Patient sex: M
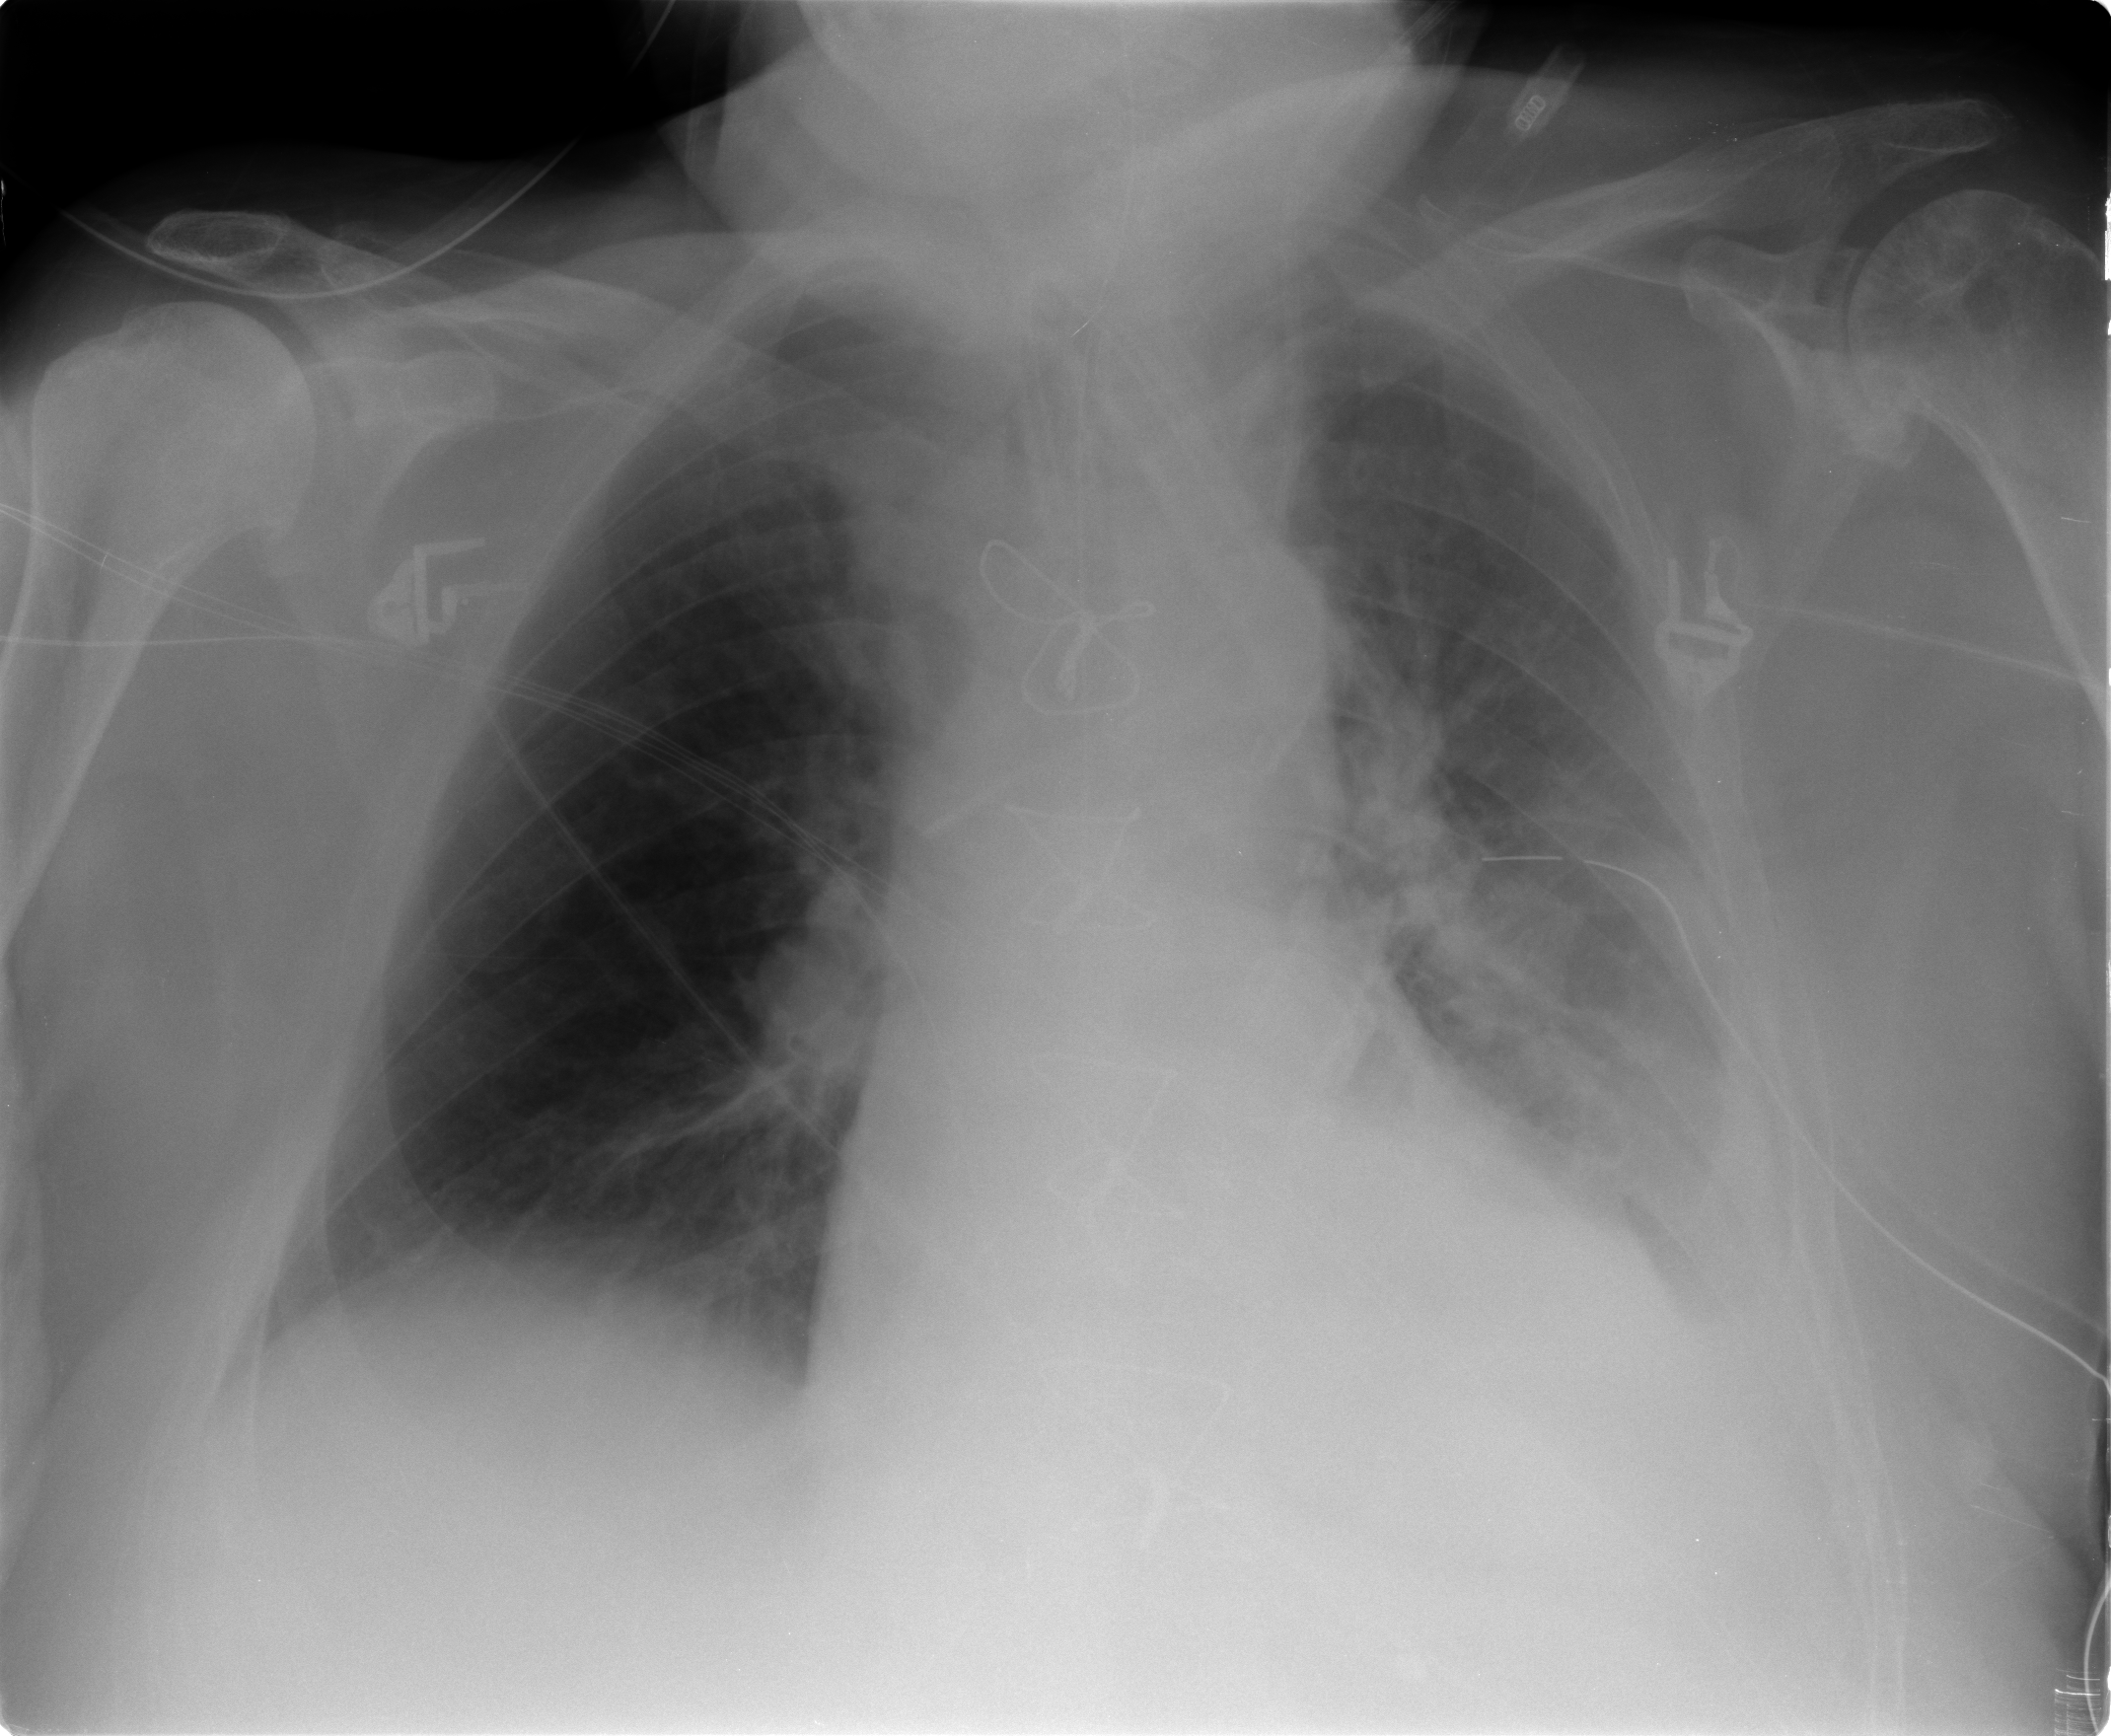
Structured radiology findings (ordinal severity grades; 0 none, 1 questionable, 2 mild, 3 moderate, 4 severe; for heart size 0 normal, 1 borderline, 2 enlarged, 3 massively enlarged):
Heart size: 2
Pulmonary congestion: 1
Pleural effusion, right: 0
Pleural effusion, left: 2
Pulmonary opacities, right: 0
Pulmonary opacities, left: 1
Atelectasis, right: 0
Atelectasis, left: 2